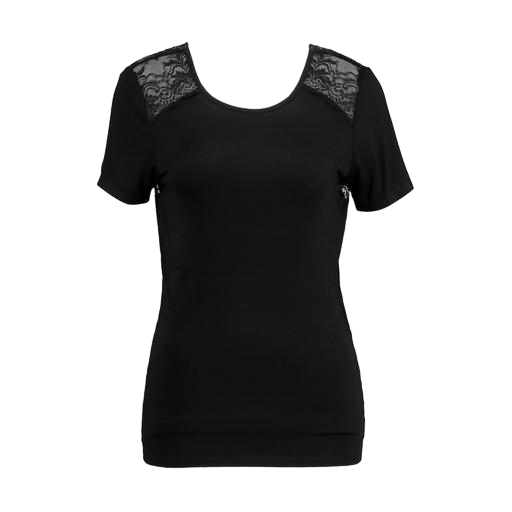
black lace-yoke jersey t-shirt, black lace-yoke jersey tee, black plus size lace-yoke jersey t-shirt, white background